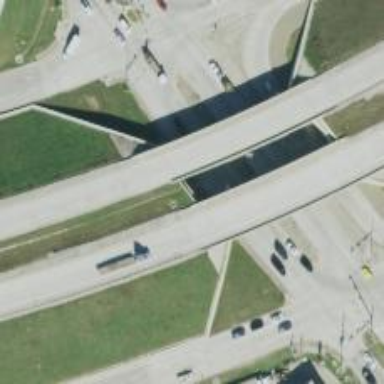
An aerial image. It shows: Bridge over motorway.